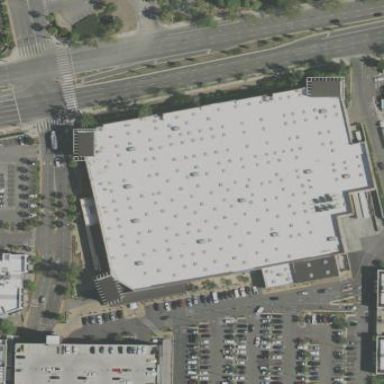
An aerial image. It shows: Commercial building housing wholesale shop.